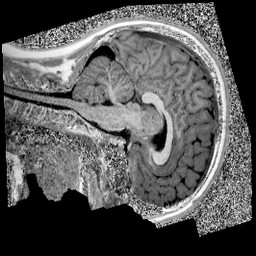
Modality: UNIT1
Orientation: sagittal
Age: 11
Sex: male
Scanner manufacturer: siemens
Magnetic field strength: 3 T
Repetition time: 4 s
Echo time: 0.00299 s